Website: home-depot
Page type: review-order
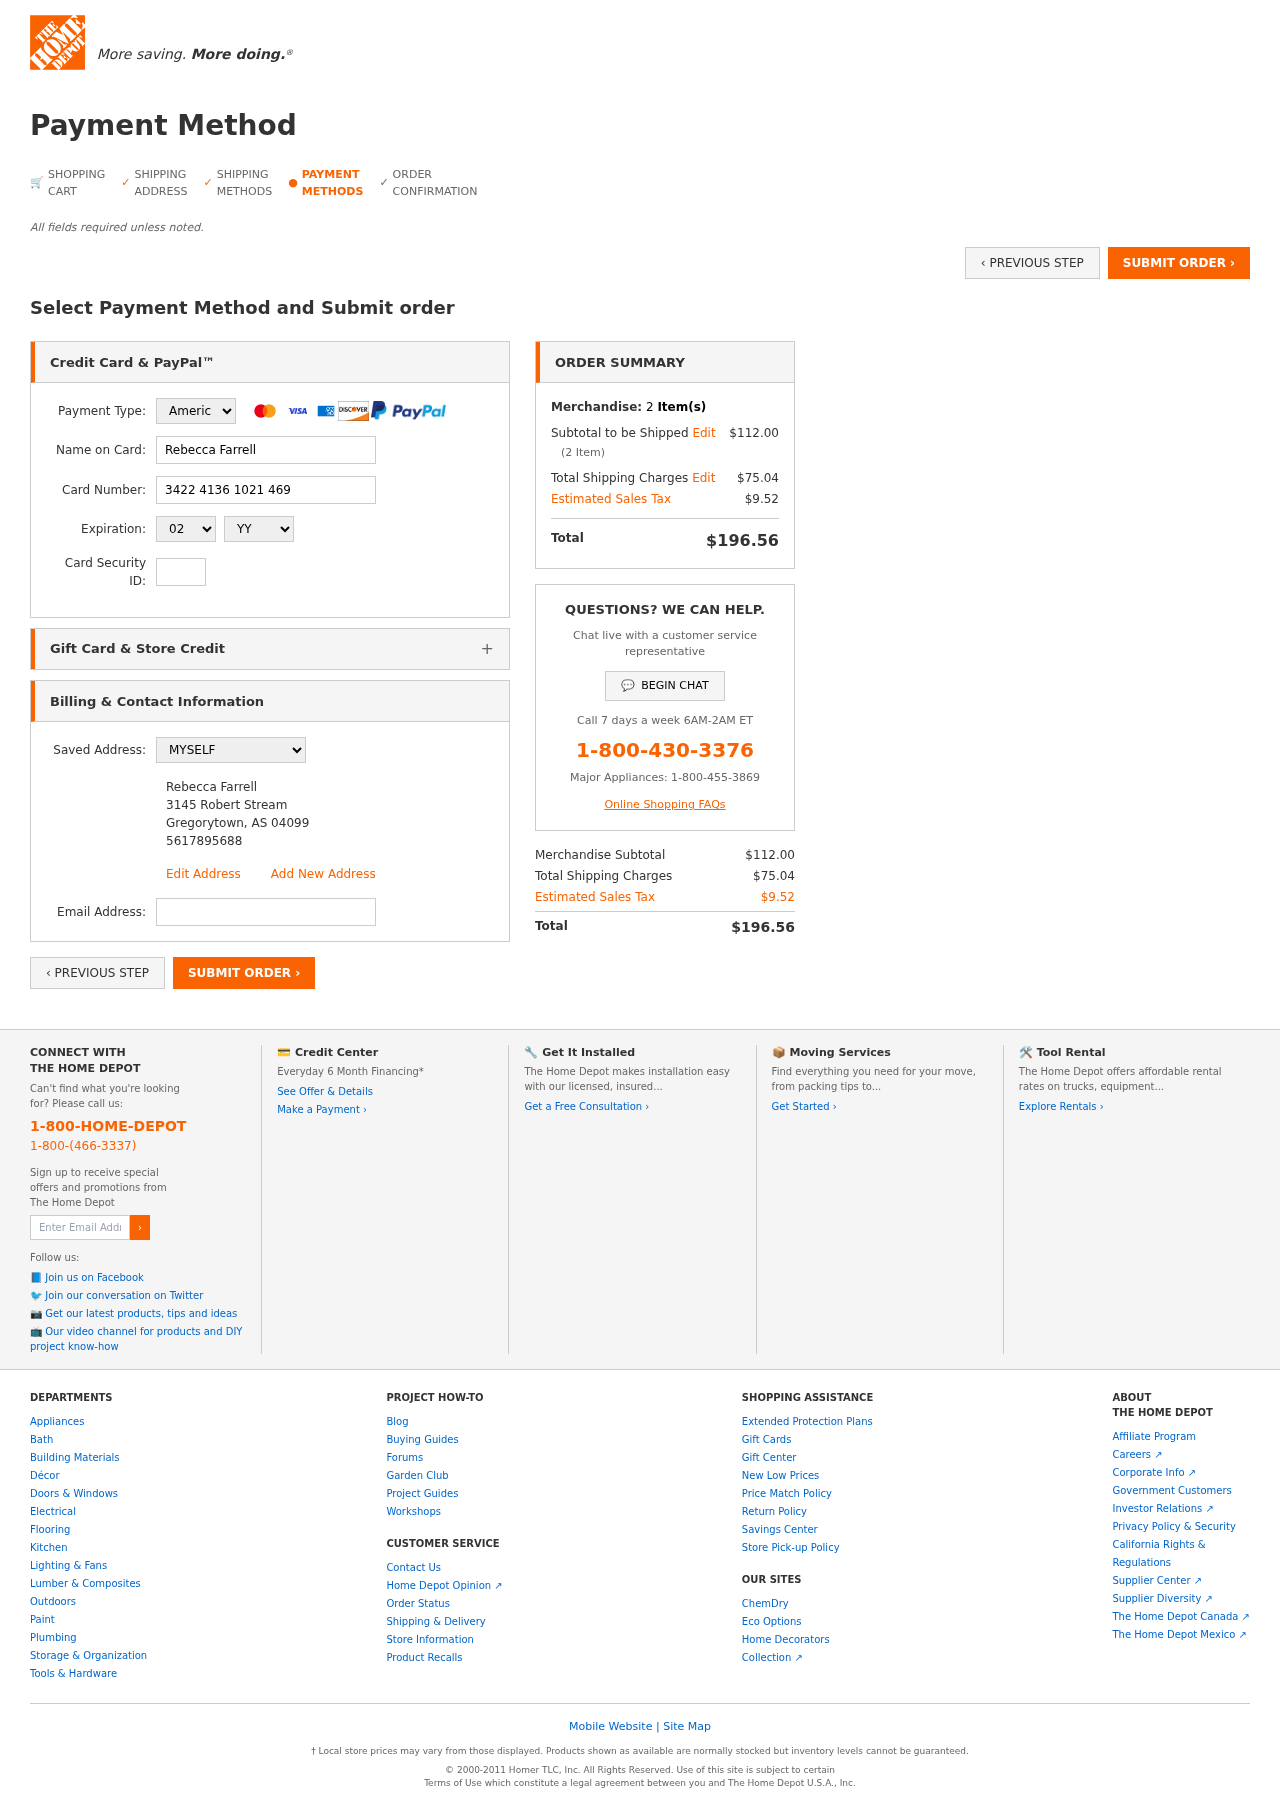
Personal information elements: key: PII_CARD_CVV
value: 1328
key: PII_CARD_EXPIRY_MONTH
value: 02
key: PII_CARD_EXPIRY_YEAR
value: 27
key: PII_CARD_NUMBER
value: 3422 4136 1021 469
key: PII_CARD_TYPE
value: American Express
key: PII_EMAIL
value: rebecca_farrell@hotmail.com
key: PII_FULLNAME
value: Rebecca Farrell
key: PII_FULLNAME2
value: Rebecca Farrell
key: PII_STREET2
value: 3145 Robert Stream
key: PII_CITY2
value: Gregorytown
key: PII_STATE_ABBR2
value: AS
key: PII_POSTCODE2
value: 04099
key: PII_PHONE2
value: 5617895688
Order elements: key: ORDER_NUM_ITEMS
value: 2
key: ORDER_SUBTOTAL
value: $112.00
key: ORDER_NUM_ITEMS2
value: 2
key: ORDER_SHIPPING_COST
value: $75.04
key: ORDER_TAX
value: $9.52
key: ORDER_TOTAL
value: $196.56
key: ORDER_SUBTOTAL2
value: $112.00
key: ORDER_SHIPPING_COST2
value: $75.04
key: ORDER_TAX2
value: $9.52
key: ORDER_TOTAL2
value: $196.56